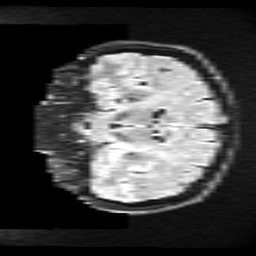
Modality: FLAIR
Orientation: coronal
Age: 37
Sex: female
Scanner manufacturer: ge
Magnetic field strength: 3 T
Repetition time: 11 s
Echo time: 0.1497 s